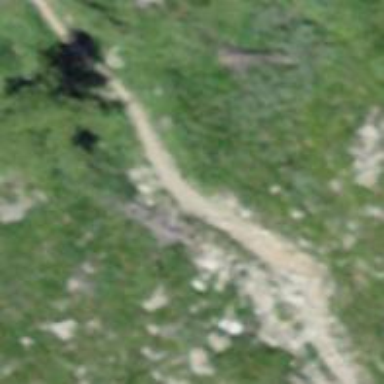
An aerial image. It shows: Path on the ground.